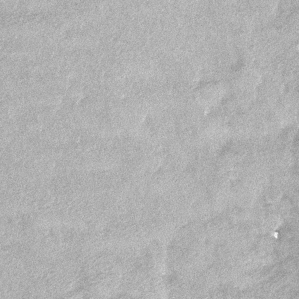
Label: frost